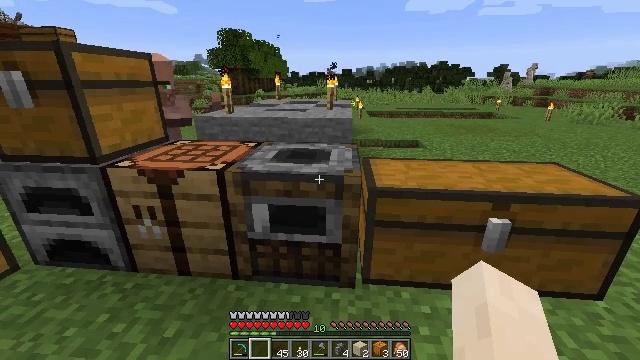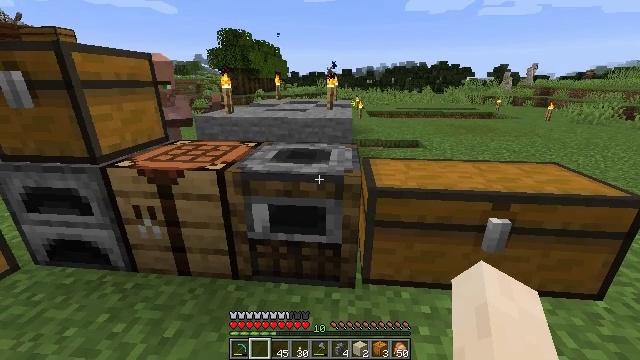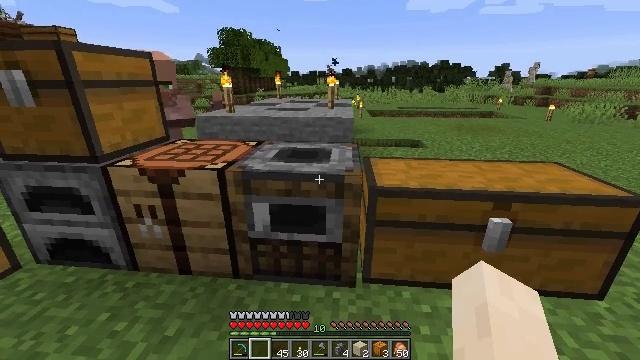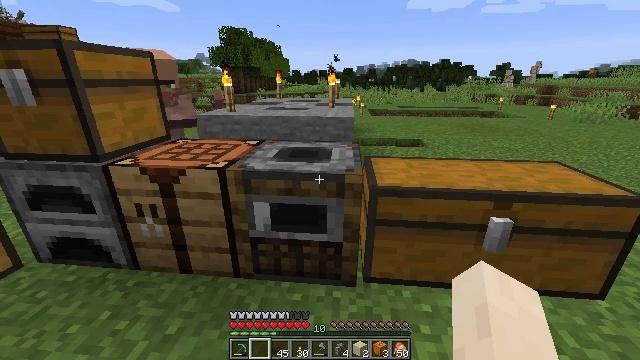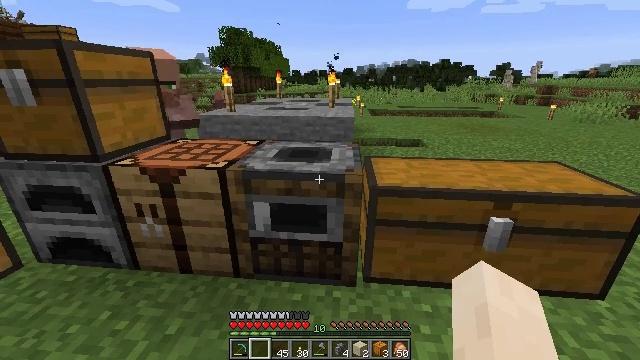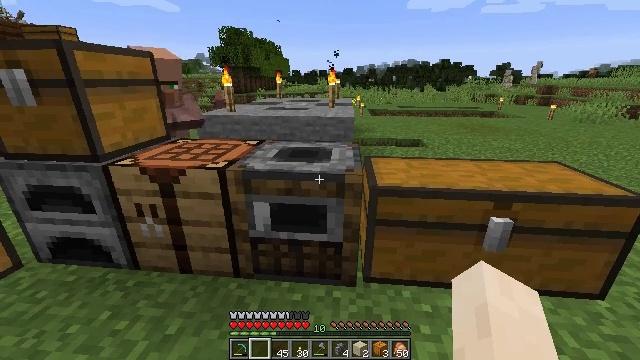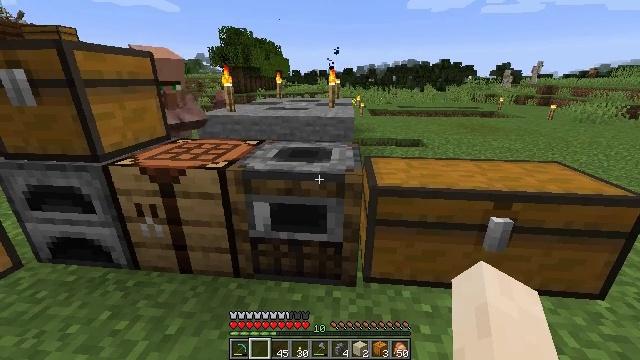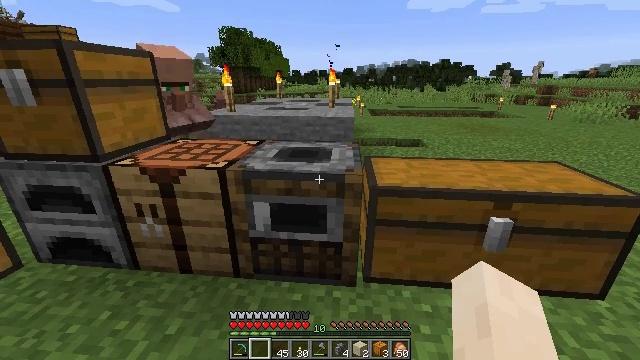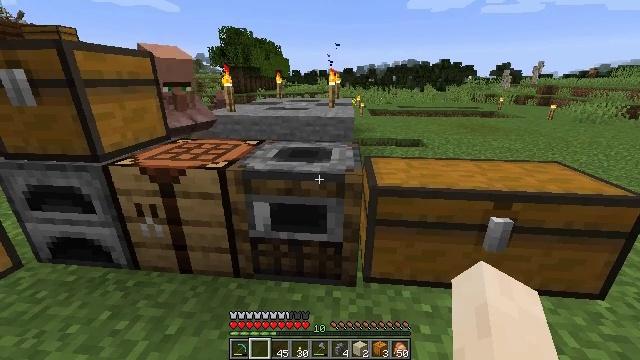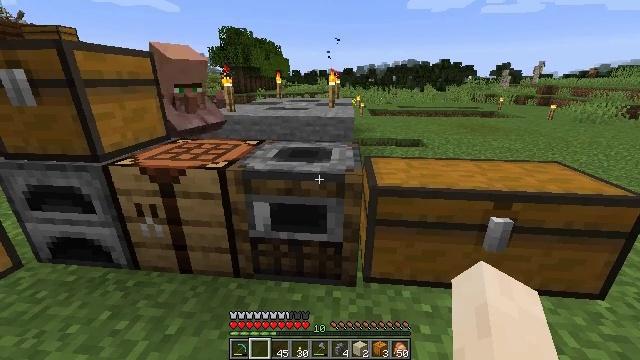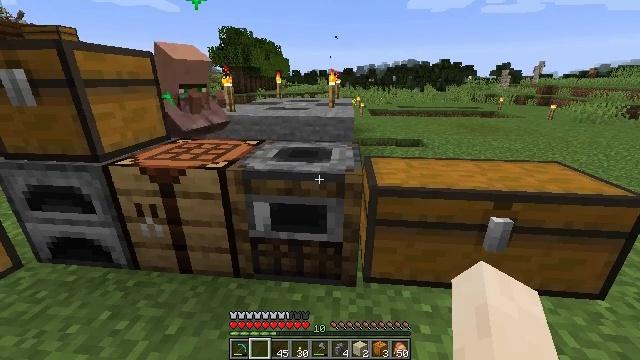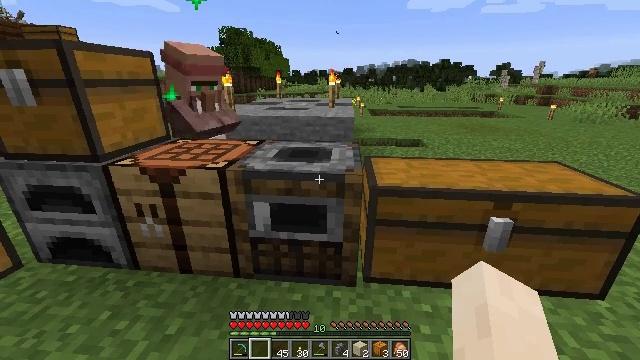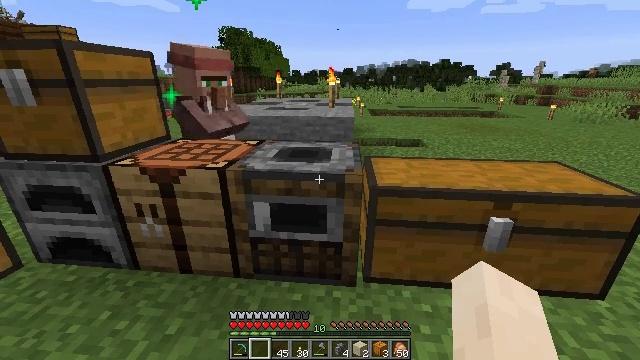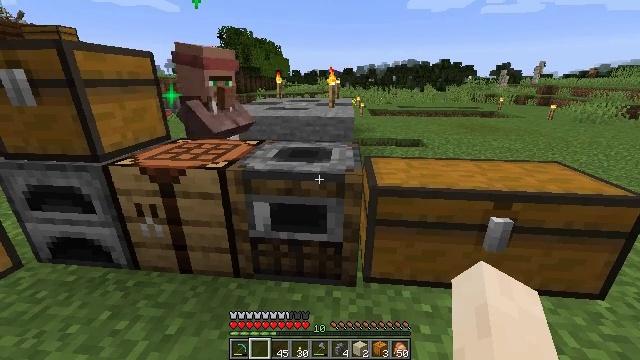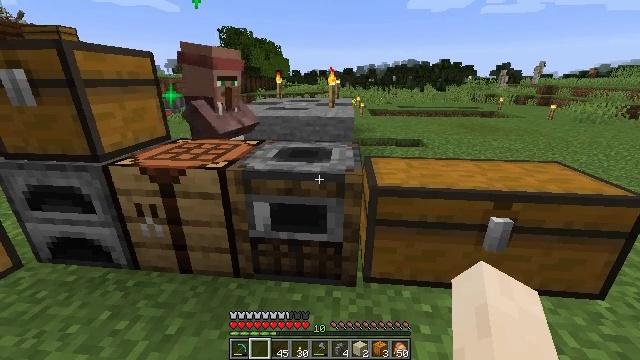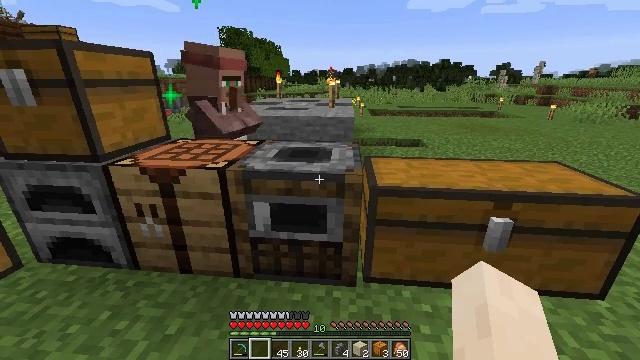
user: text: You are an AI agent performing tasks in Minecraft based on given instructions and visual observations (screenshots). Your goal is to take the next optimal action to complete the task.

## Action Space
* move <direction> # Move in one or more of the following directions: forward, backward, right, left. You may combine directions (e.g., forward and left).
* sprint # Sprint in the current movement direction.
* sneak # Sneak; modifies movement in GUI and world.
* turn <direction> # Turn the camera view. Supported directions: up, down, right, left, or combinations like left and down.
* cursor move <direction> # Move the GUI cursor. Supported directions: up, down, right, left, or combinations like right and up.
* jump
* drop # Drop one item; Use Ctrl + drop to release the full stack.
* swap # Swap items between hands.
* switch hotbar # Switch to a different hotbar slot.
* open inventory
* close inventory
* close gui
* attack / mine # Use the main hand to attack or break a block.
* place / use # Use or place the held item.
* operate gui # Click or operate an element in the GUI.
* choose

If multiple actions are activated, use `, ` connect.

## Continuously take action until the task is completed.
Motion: motion action
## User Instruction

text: Destroy the smoker to move it.
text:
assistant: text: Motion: no_op
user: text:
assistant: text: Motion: no_op
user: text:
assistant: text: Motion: no_op
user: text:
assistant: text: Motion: no_op
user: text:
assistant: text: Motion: no_op
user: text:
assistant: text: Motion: no_op
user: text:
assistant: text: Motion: no_op
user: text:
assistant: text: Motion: no_op
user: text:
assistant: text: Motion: no_op
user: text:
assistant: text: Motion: no_op
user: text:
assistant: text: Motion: no_op
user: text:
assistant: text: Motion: no_op
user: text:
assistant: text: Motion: no_op
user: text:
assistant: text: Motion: no_op
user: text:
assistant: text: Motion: no_op
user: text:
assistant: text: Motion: no_op
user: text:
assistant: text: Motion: no_op
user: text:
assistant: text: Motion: no_op
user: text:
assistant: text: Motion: no_op
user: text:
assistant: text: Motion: no_op
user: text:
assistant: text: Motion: no_op
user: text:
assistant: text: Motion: no_op
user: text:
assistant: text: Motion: no_op
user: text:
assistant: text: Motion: turn up
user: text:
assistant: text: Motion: no_op
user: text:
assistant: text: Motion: no_op
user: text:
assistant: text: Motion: no_op
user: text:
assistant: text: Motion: no_op
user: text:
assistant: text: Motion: move forward
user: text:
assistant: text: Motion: move forward